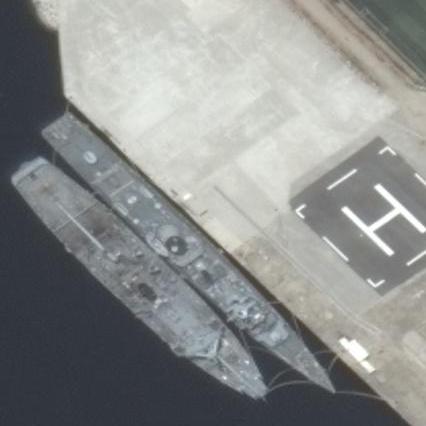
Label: cruiser